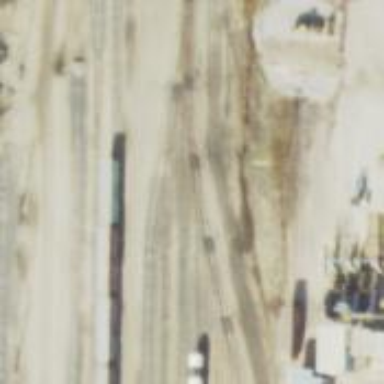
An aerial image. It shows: Railway yard used for servicing trains.